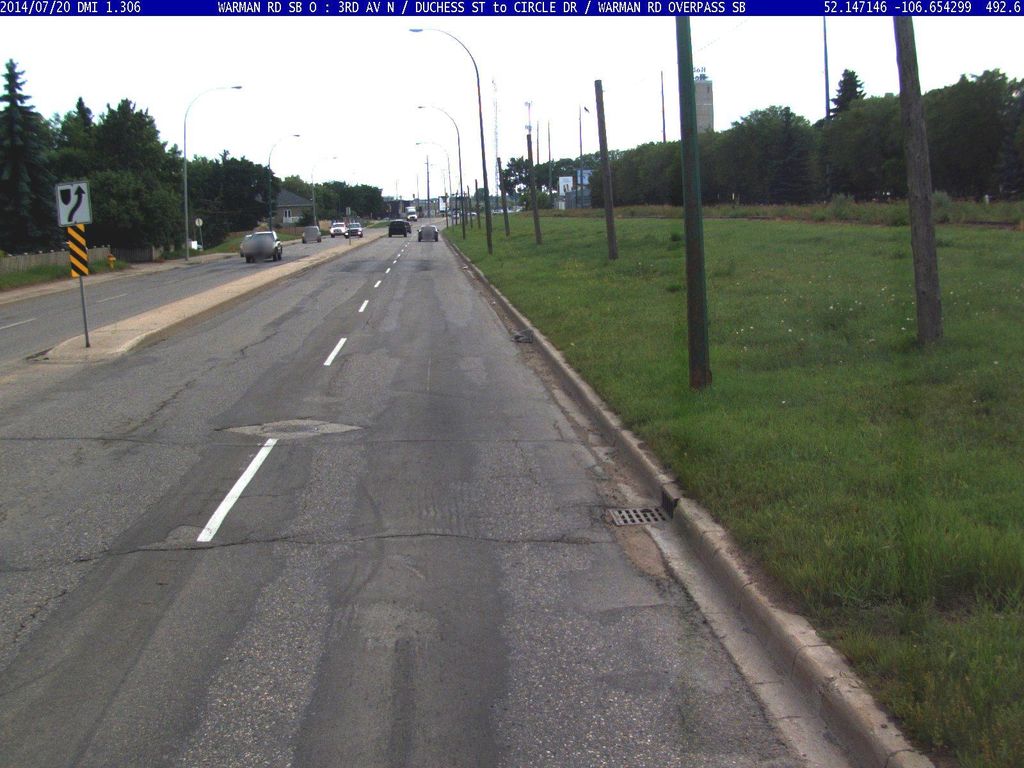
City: saskatoon